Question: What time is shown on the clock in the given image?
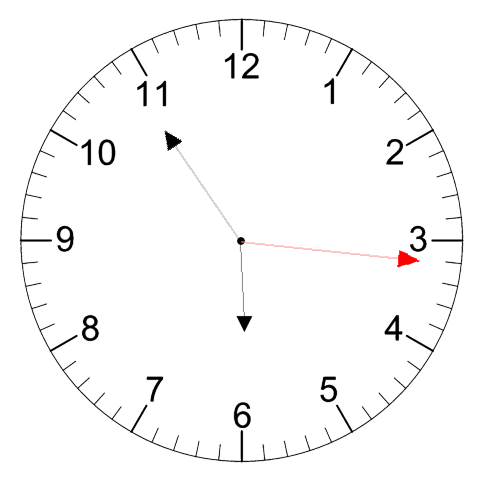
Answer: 05:54:16